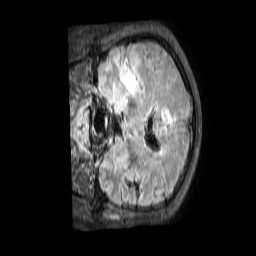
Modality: FLAIR
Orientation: coronal
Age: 70
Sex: male
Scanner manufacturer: philips
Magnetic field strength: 3 T
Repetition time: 4.8 s
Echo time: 0.2866 s